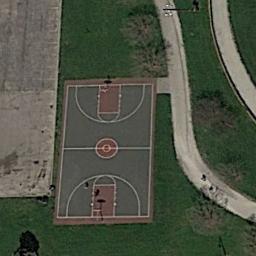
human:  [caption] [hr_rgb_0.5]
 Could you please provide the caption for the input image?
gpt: There is a basketball court between the open place and grass with a road pass by .

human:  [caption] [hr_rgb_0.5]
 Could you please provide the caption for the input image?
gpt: In the upper left corner are three unpainted basketball courts .

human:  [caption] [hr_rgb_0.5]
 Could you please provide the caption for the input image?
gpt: A basketball court on the lawn while some roads and the open area beside .

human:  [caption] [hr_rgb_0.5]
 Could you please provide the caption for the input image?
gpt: Beside the roads are the basketball court on the lawn and the concrete floor .

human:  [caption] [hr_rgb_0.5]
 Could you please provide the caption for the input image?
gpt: An open space is next to the basketball court .